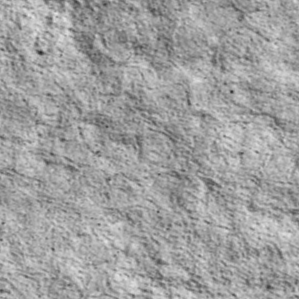
Label: non_frost